Interaction volume radius: 10 \u00c5
Interaction volume height: 10 \u00c5
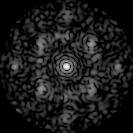
Disorder parameter: 0.6383